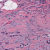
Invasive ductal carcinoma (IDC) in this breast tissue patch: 1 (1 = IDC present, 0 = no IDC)